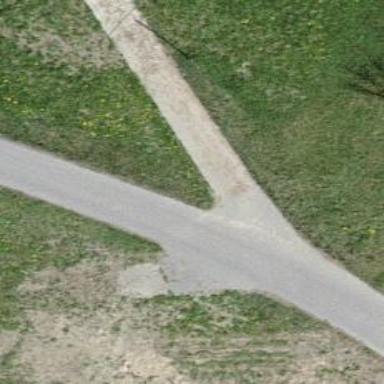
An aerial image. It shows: Unclassified road with asphalt surface that serves as bicycle path.